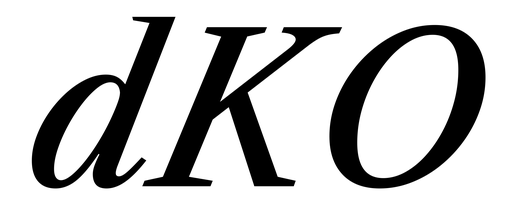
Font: LibreCaslonText-Italic_Medium_Italic